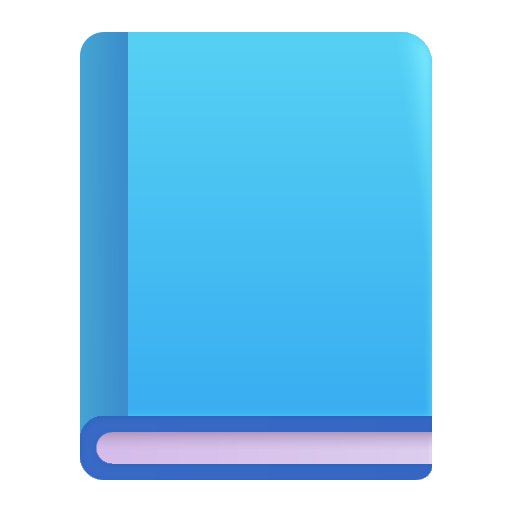
blue book color